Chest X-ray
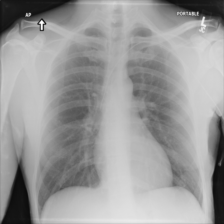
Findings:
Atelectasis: negative
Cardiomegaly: negative
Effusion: negative
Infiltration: negative
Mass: negative
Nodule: negative
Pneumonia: negative
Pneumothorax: negative
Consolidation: negative
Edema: negative
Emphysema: negative
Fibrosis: negative
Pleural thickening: negative
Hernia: negative